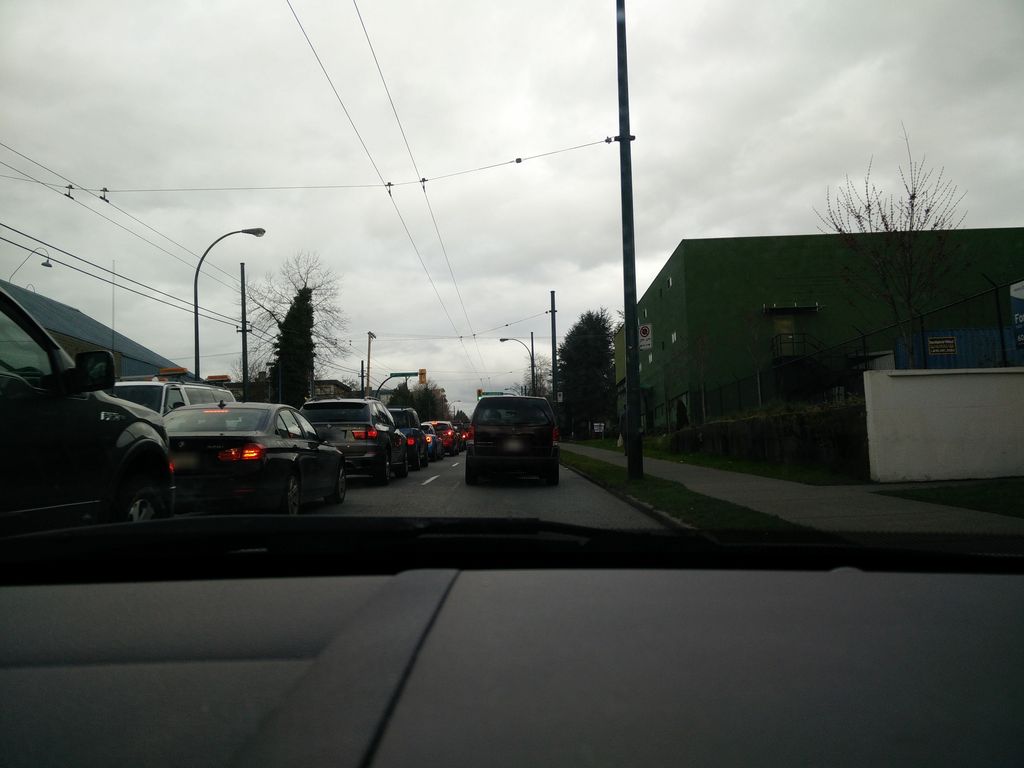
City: vancouver